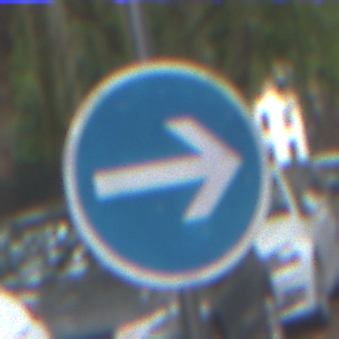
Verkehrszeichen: VorgeschriebeneFahrtrichtungHierRechts
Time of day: MorningAfternoon
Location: Outdoor (Urban)
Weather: Overcast
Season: NotSpecified
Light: Natural